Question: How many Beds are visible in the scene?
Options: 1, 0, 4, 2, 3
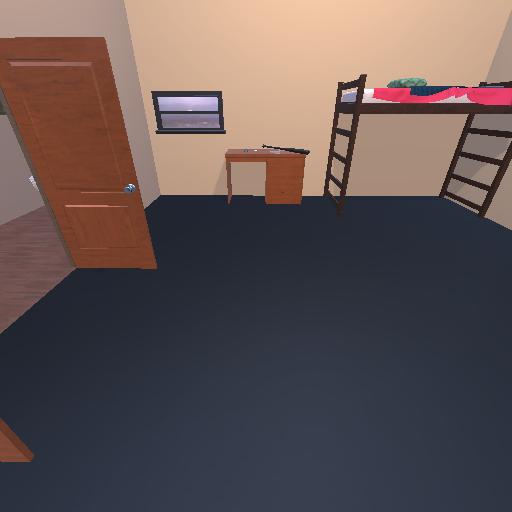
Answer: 1